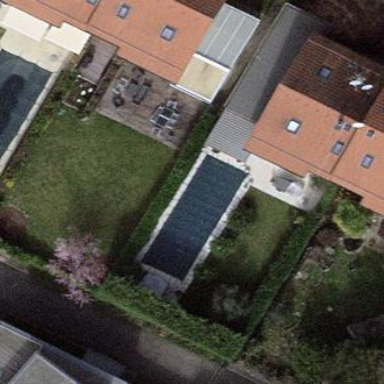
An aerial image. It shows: Outdoor swimming pool on leisure land.